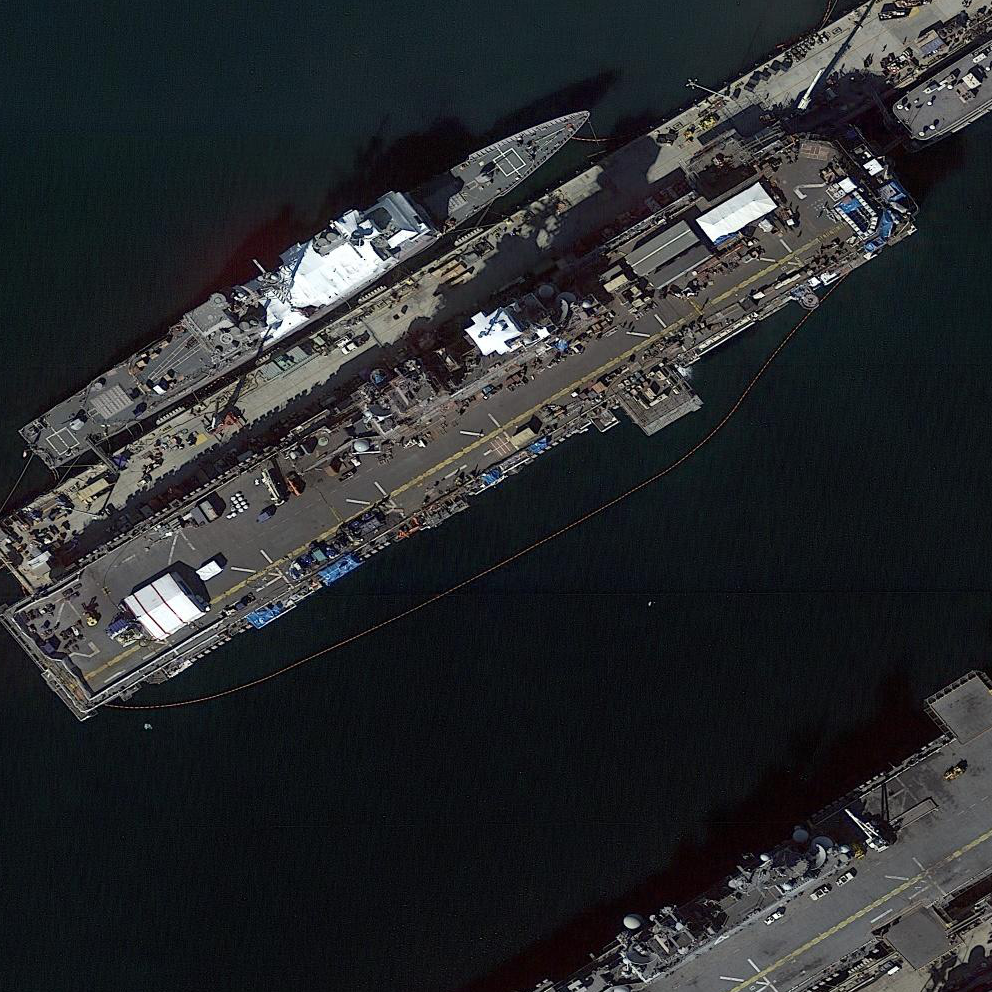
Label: assault